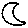
Label: moon